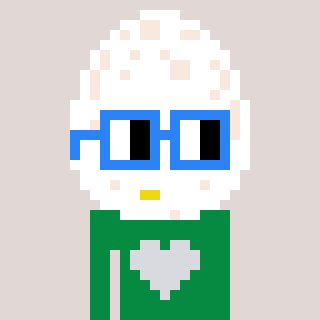
a pixel art character with square blue glasses, a egg-shaped head and a green-colored body on a warm background